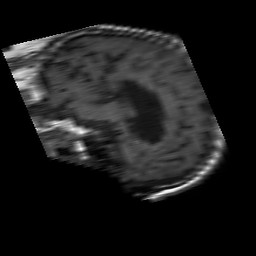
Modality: T1w
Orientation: sagittal
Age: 87
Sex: male
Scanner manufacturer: philips
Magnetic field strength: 1.5 T
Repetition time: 0.375 s
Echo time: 0.011 s